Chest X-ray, AP view. Patient: 59 years old, sex M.
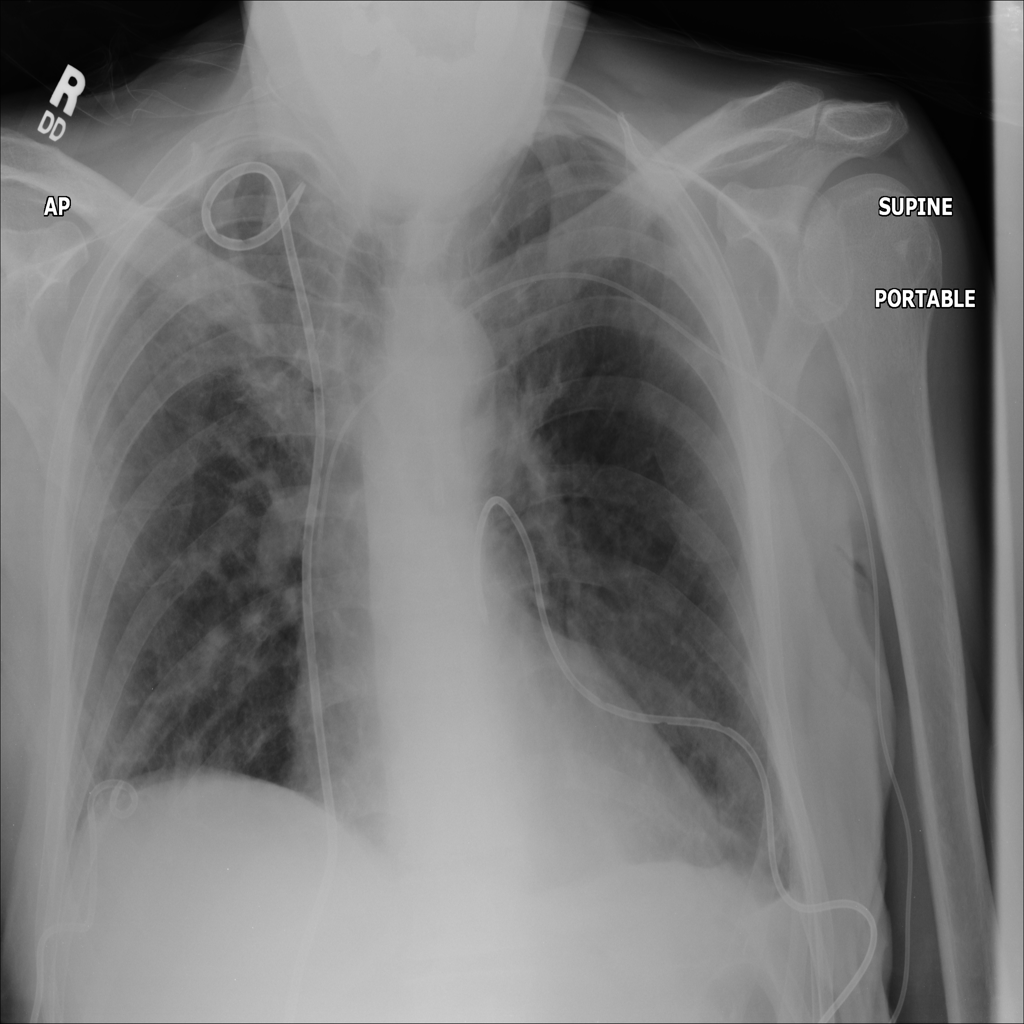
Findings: No Finding